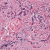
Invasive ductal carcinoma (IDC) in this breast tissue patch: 1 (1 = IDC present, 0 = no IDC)